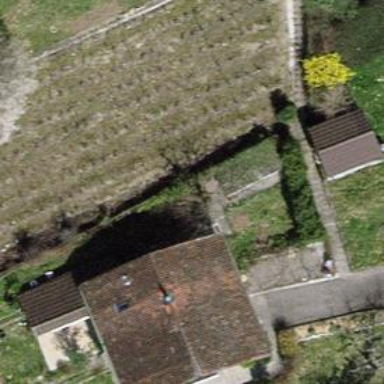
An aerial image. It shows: Vineyard.